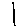
Label: line